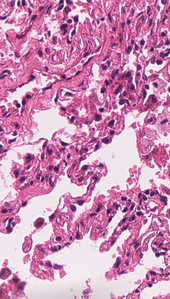
Tumor epithelial tissue: no
Tumor-associated stroma tissue: no
Normal tissue: yes